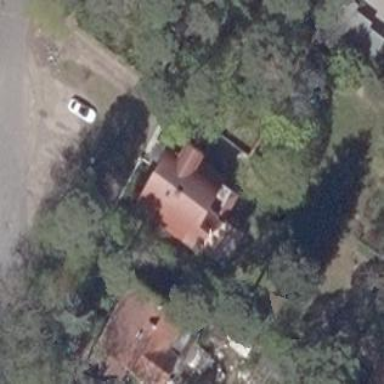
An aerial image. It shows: Detached building with round roof made of roof tiles.